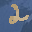
Label: 2